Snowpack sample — Snodgrass Mountain, Crested Butte, Colorado (2/4/25, 12:06 PM MST)
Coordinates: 38.923, -106.968
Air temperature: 35 °F
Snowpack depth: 80 cm
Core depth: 80 cm
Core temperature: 32 °F
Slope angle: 14°, slope face: 78°
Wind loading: low
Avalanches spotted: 0
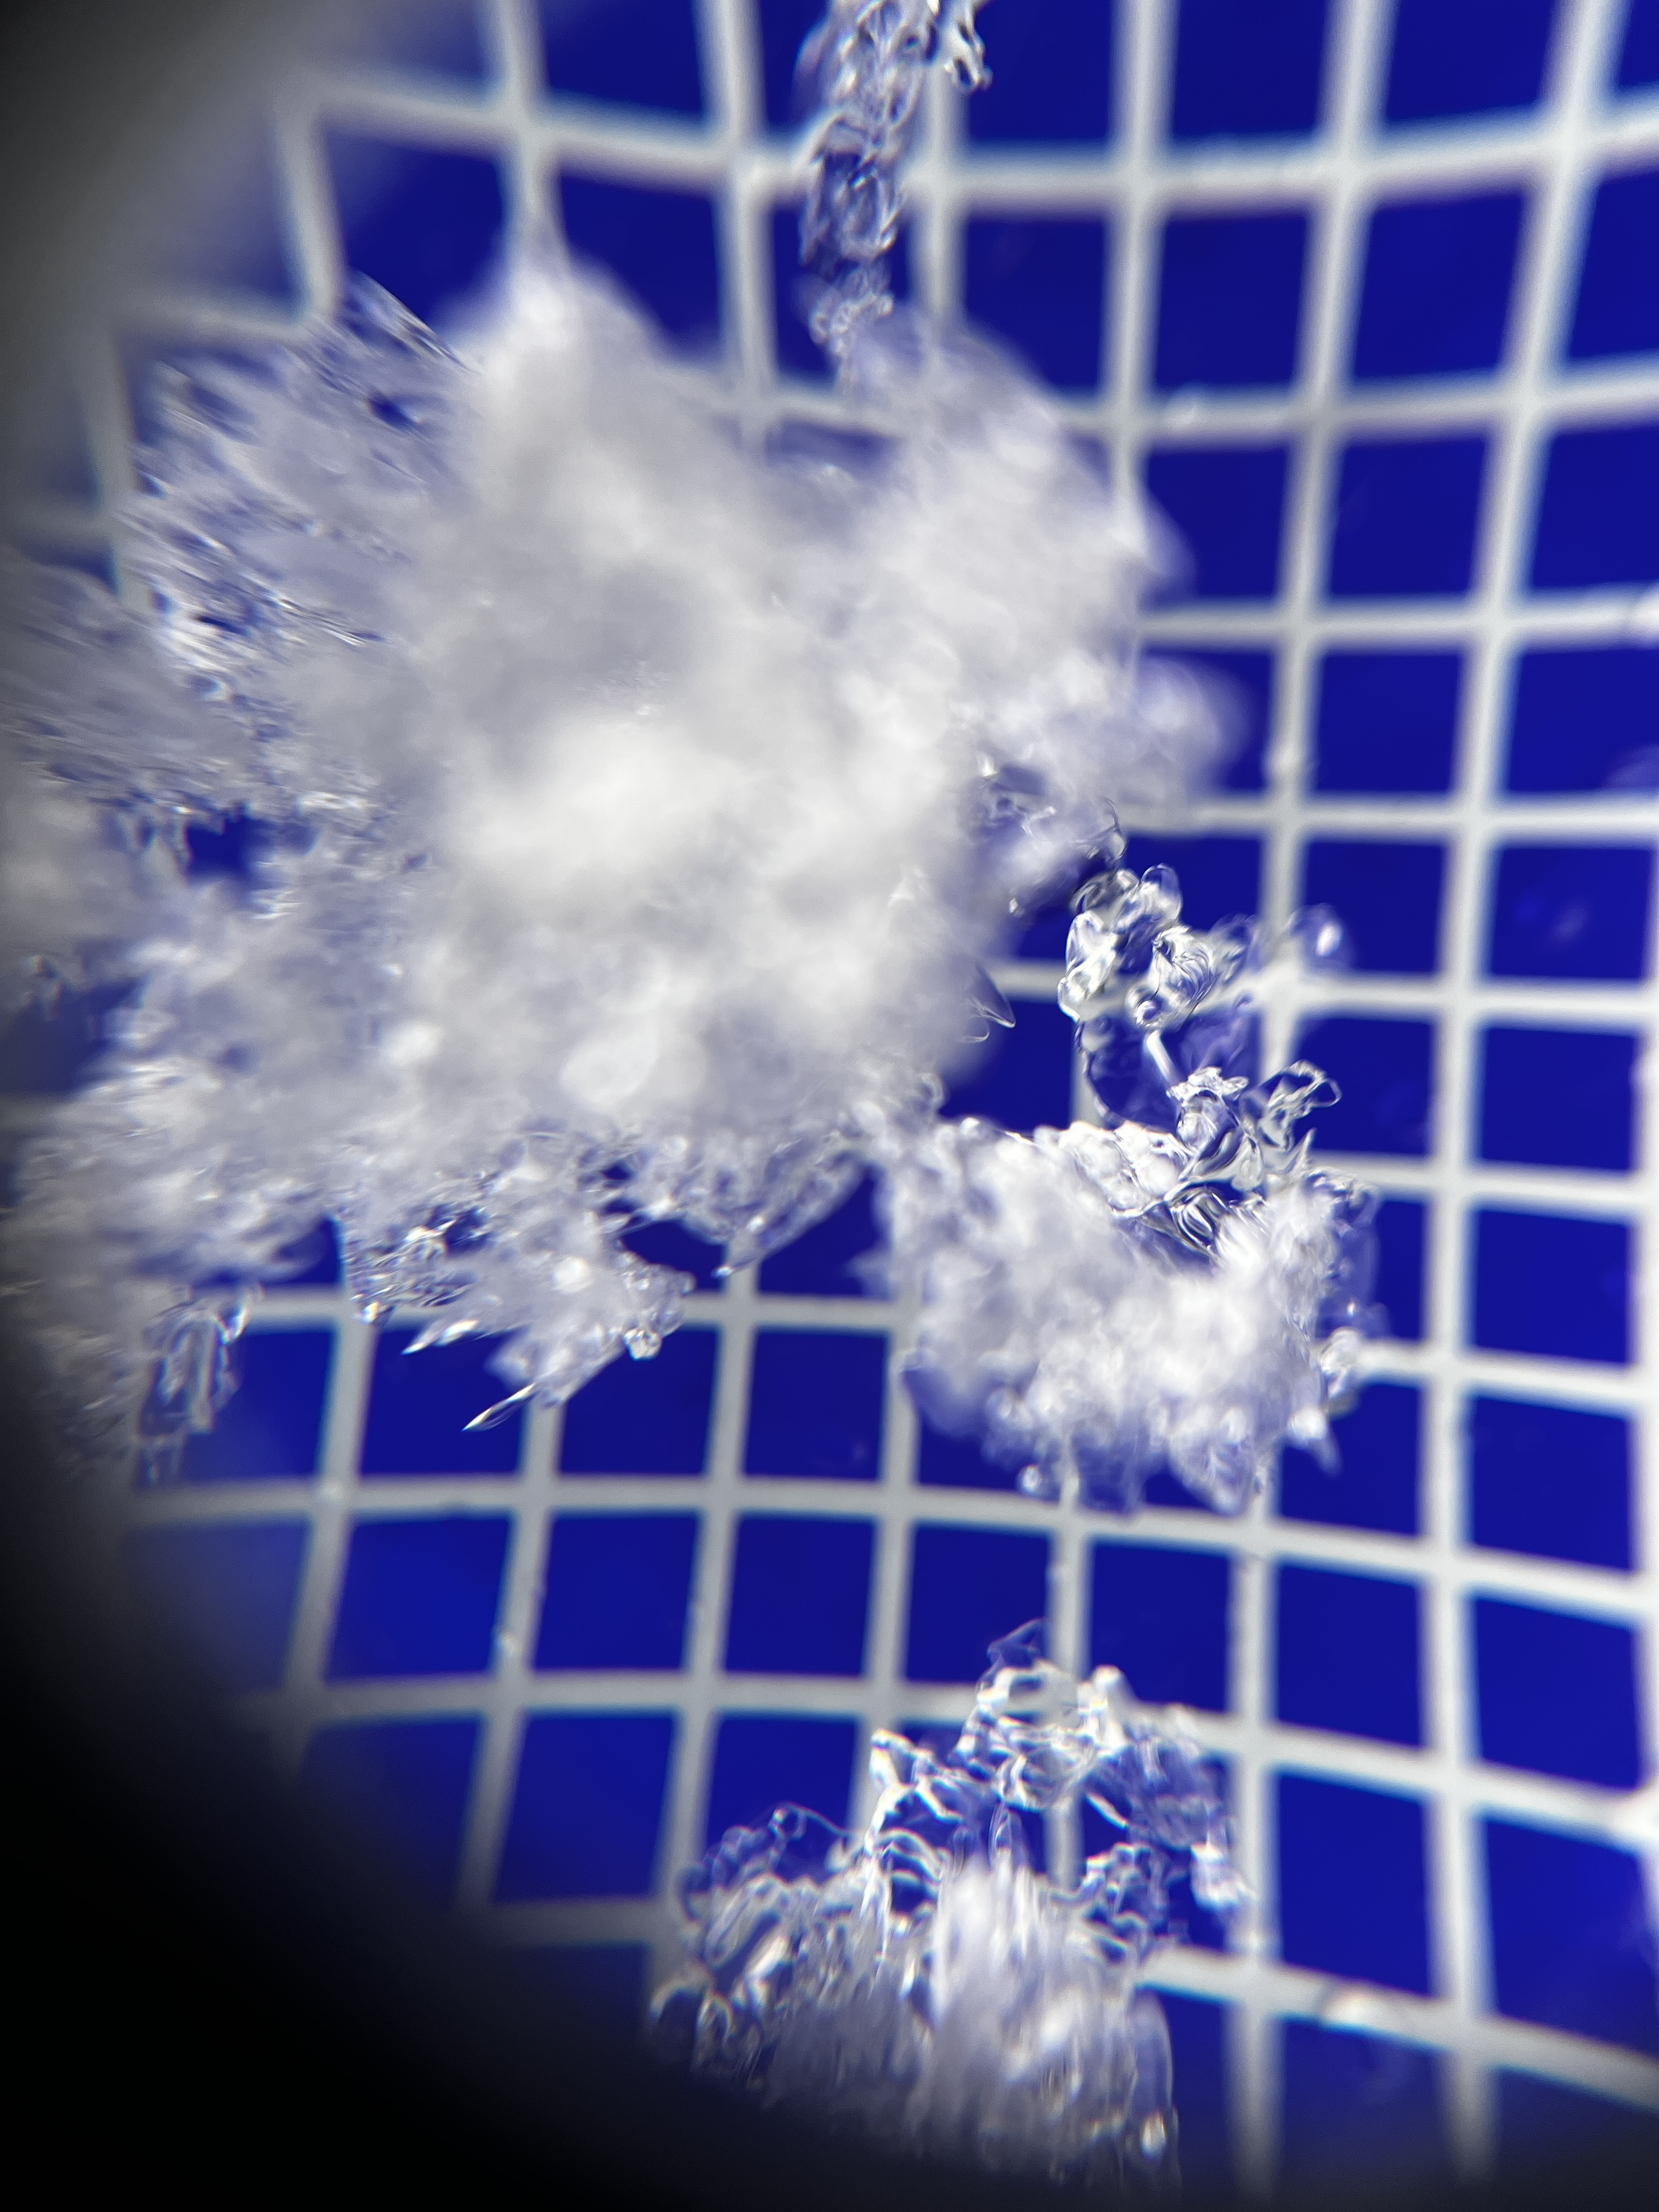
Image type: magnified_profile
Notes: No avalanches nearby, unusually warm weather for the last month reported by residents, Collected 25 yards from treeline